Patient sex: M
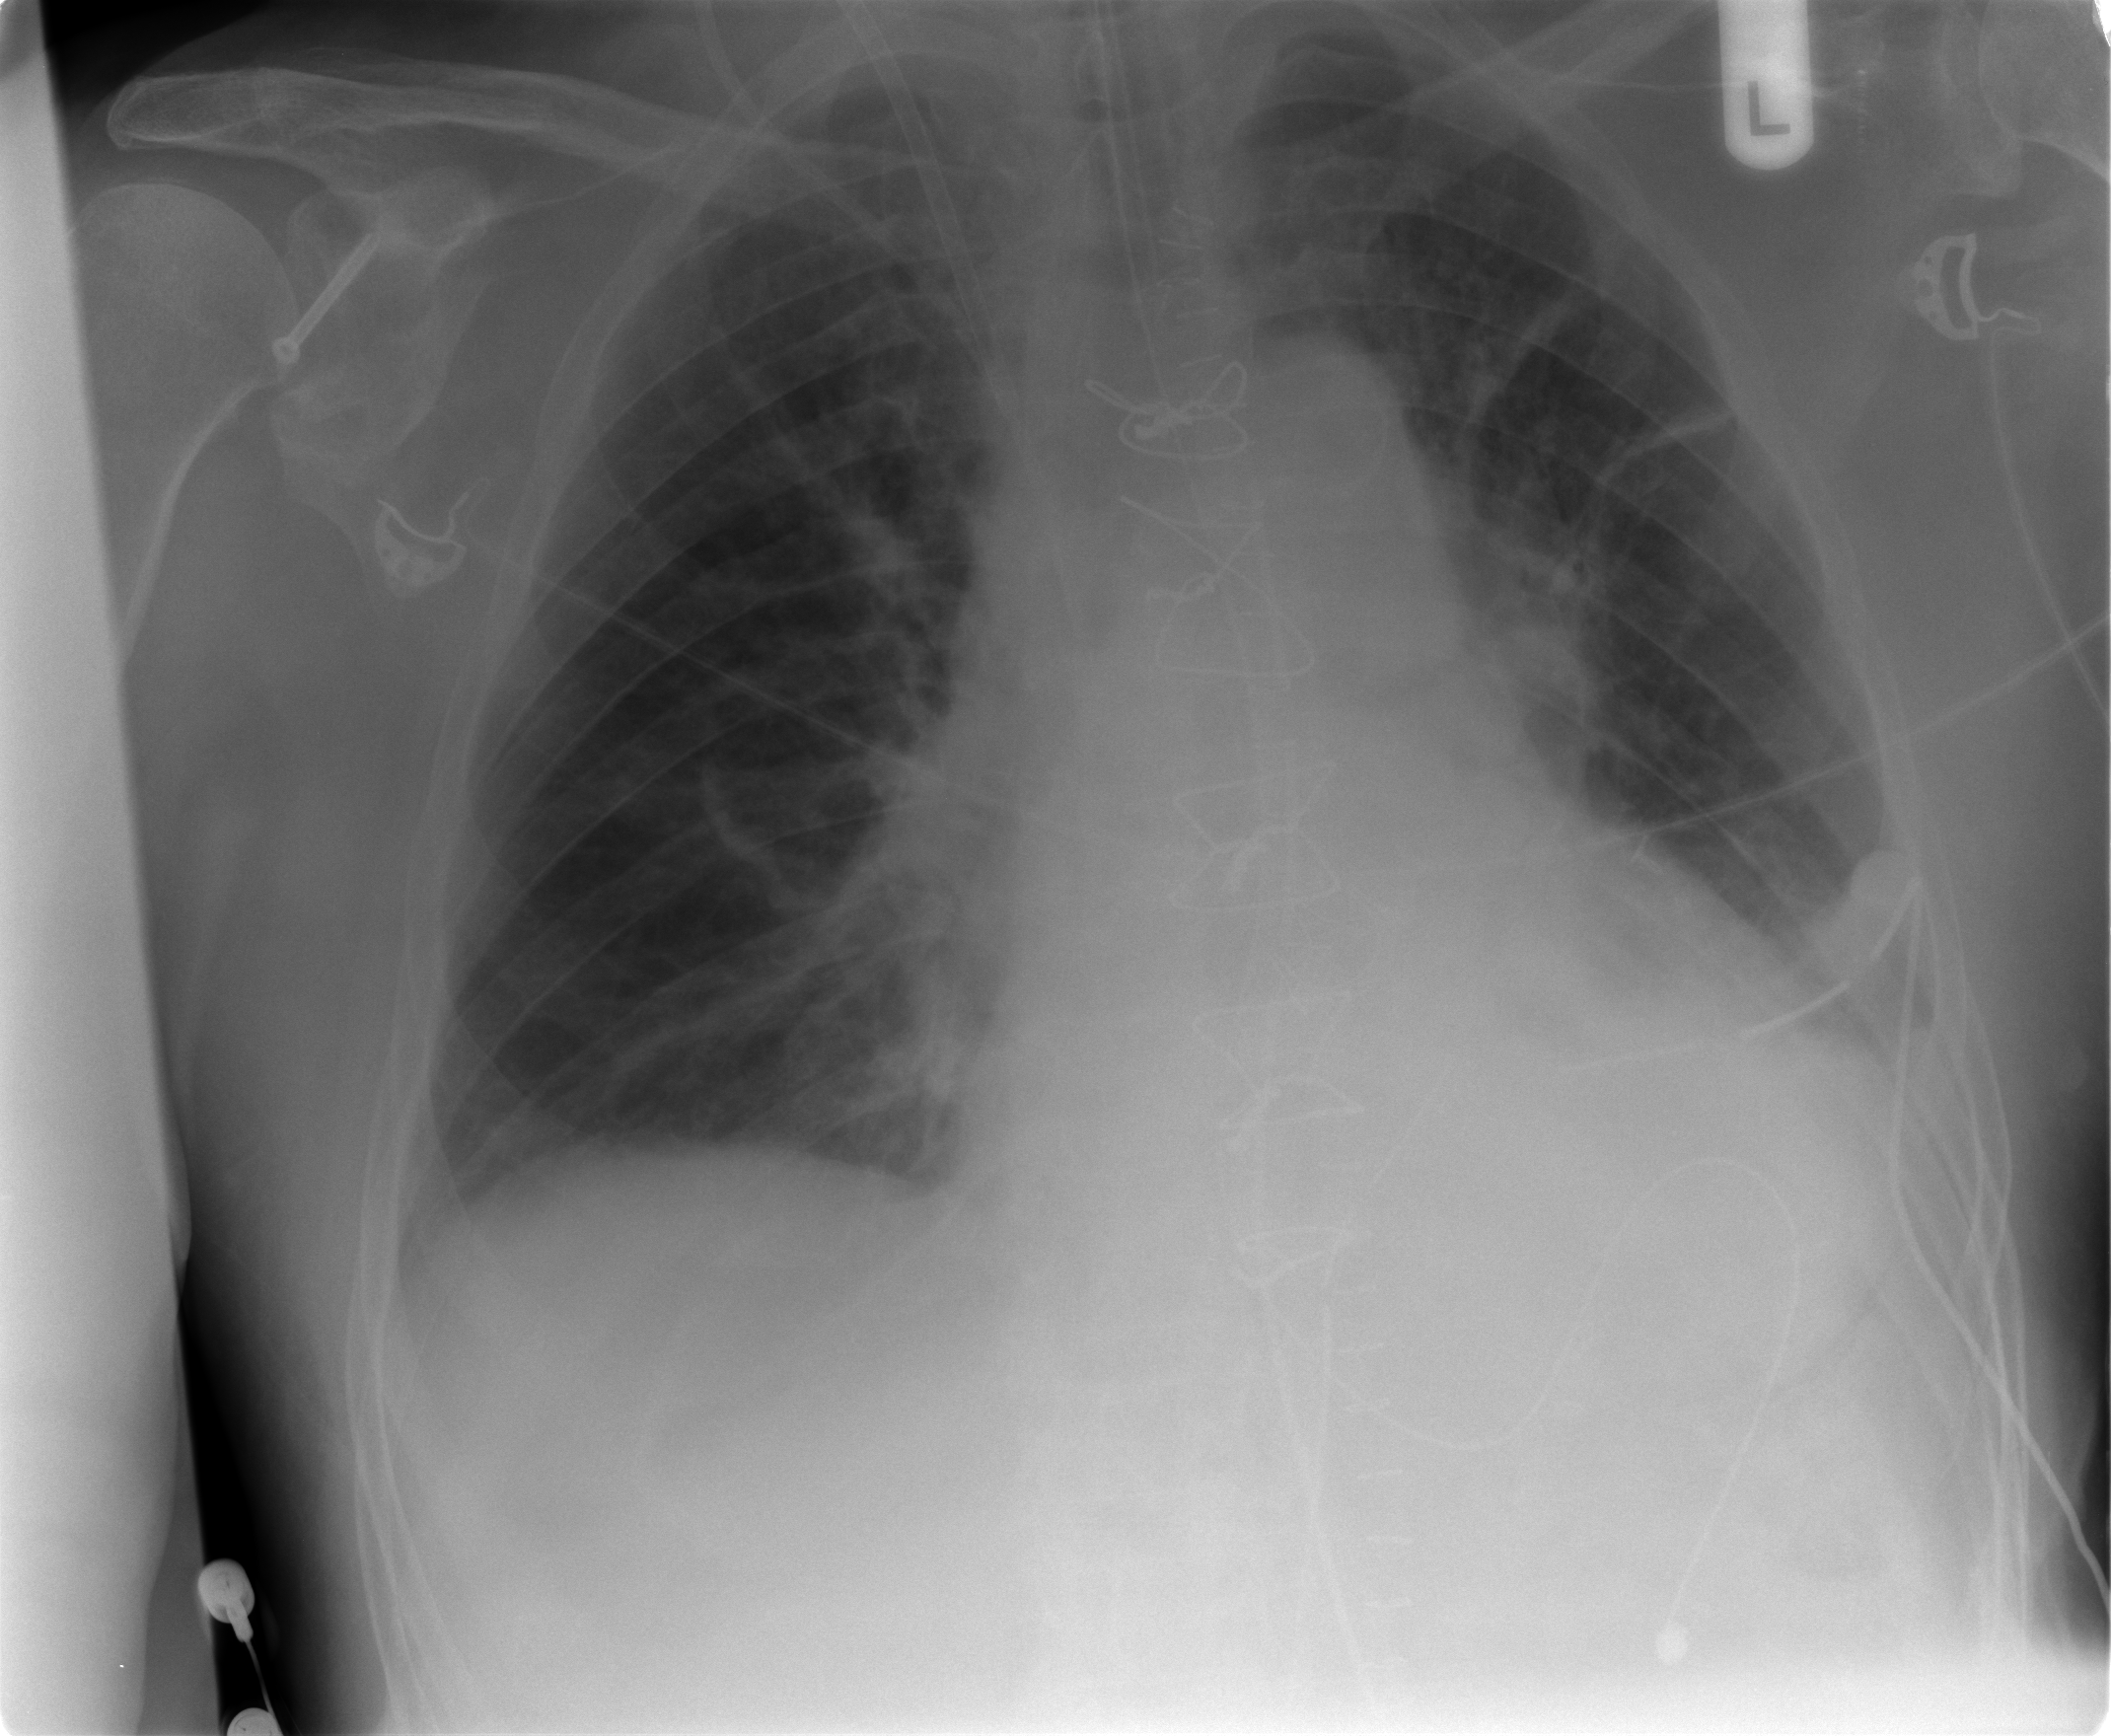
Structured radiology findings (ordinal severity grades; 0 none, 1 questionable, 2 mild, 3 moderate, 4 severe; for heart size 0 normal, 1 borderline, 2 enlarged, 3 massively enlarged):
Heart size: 2
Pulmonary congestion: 2
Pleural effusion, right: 0
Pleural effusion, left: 2
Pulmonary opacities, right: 0
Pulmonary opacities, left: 0
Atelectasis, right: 0
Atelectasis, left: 2